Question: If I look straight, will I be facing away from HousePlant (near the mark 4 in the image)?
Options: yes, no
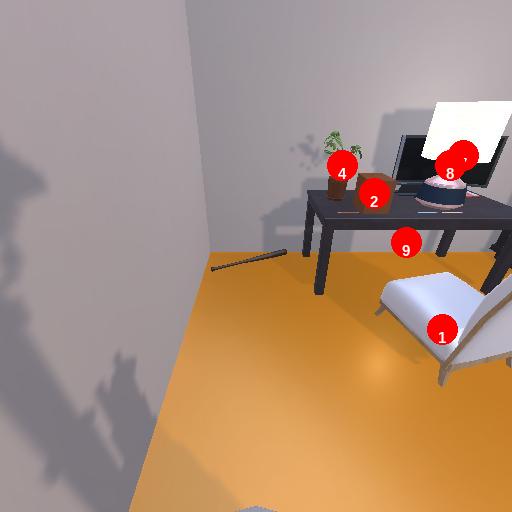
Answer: yes